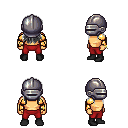
a pixel art fantasy rpg character, male body template, human, tanned skin, gold arm armor, red pants, gray unkempt hairstyle, metal helm, bracelets, black shoes, four views (front, back, left, right), 2x2 character sprite sheet, small pixel art, hard edges, no anti-aliasing